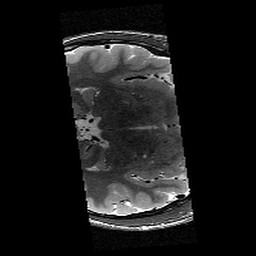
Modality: T2w
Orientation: axial
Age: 12
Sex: male
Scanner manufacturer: siemens
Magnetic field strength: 3 T
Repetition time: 9.23 s
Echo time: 0.067 s